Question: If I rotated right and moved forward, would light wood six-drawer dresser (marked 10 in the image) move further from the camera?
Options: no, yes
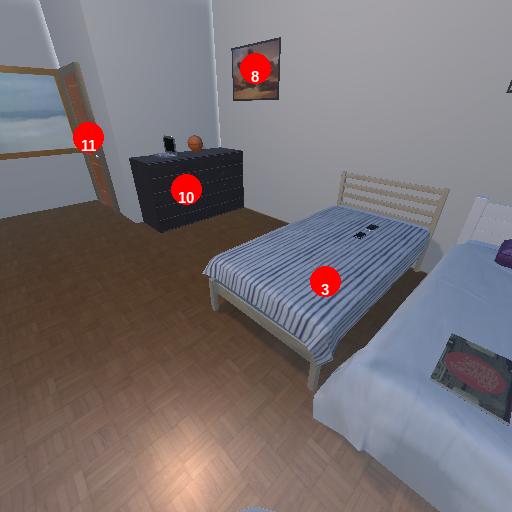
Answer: no